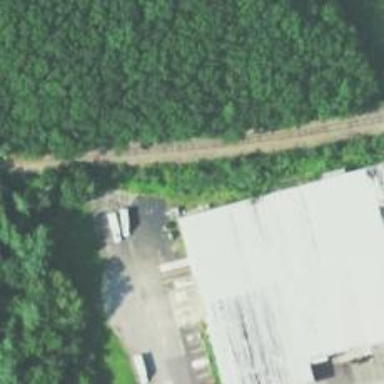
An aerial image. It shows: Abandoned railway.